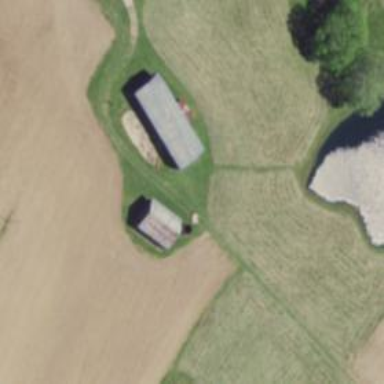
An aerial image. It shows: Silo.